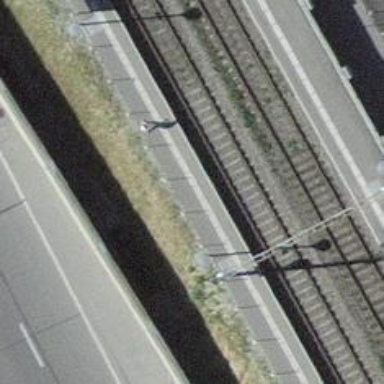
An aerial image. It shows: Railway switch.